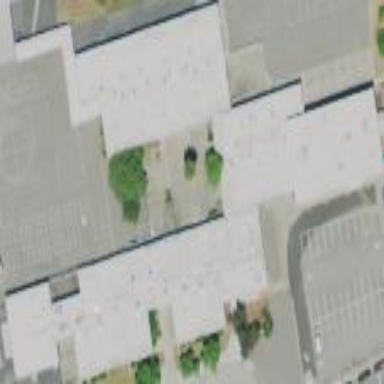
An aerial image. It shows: School building.